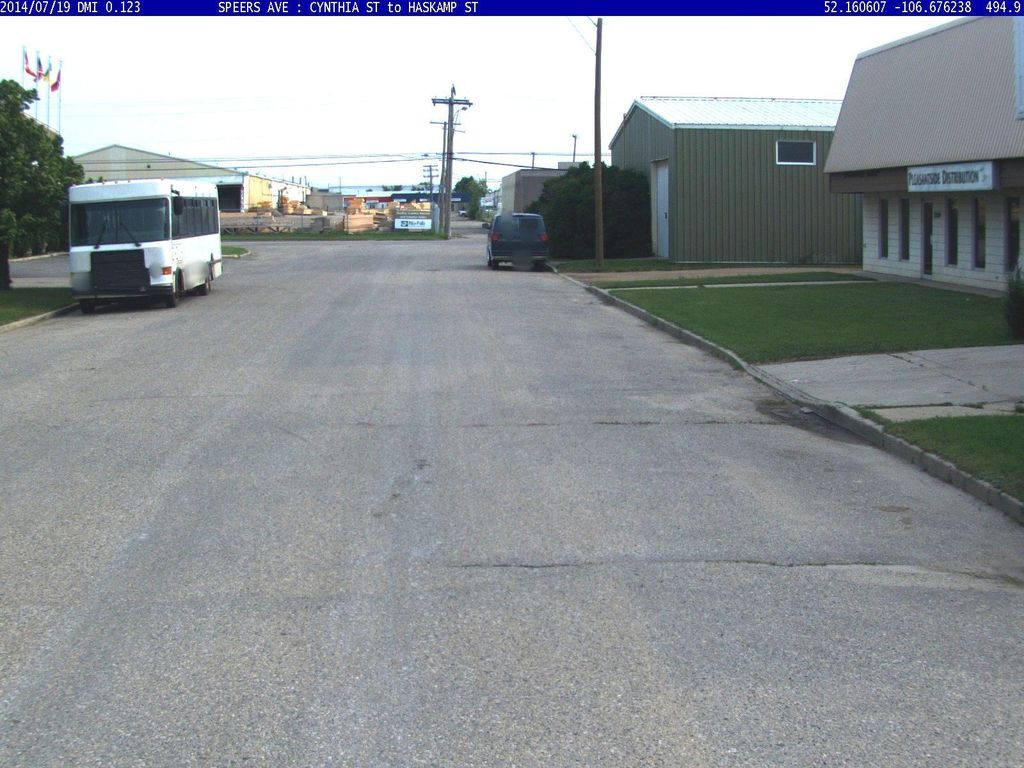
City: saskatoon